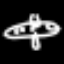
Label: airplane